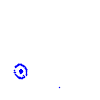
Particle: proton